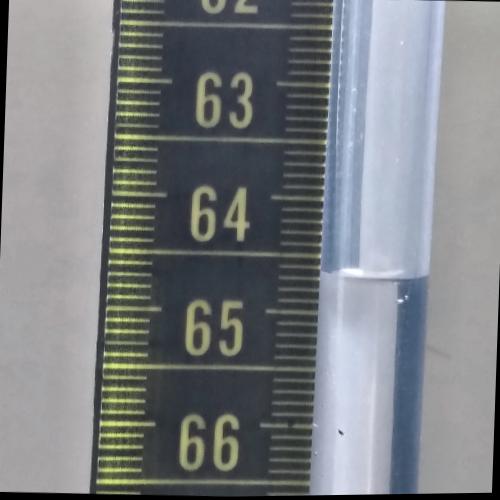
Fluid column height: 64.7 cm